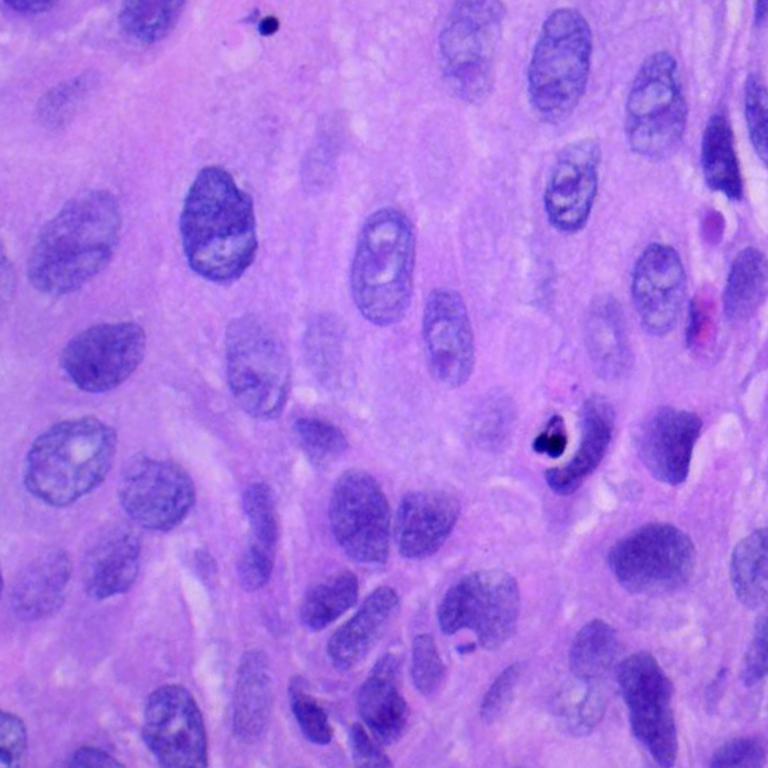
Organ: lung
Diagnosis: squamous carcinomas